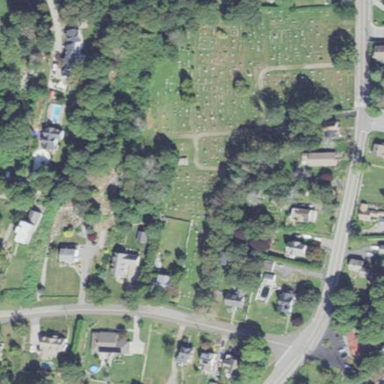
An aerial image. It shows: Private cemetery with the landuse designated as cemetery.